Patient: sex F, age 65
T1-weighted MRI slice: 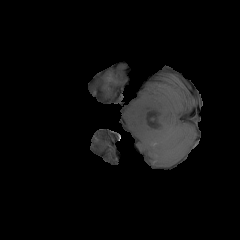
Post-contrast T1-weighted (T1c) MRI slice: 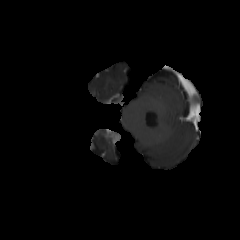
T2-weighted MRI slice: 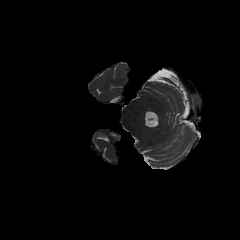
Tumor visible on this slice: no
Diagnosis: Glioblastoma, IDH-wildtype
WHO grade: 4